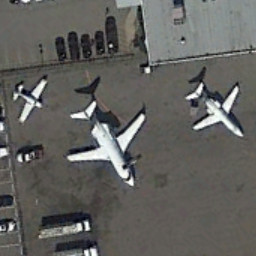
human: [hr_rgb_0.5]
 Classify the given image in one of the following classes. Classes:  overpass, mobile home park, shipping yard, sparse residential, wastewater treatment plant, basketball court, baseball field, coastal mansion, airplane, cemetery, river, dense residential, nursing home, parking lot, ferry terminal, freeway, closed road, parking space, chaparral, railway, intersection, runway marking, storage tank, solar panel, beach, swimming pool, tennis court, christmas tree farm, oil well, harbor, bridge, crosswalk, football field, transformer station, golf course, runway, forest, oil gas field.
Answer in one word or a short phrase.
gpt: airplane